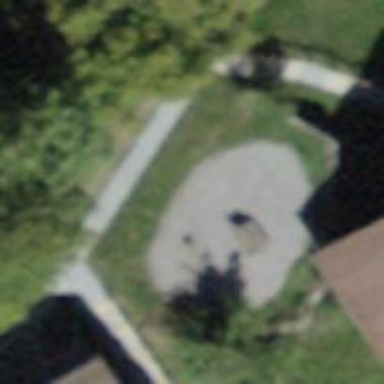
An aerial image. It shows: Picnic table located in leisure land area.